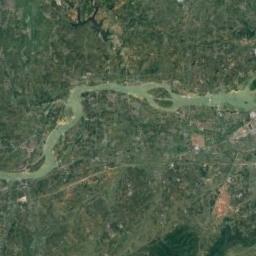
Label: river